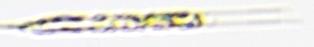
Label: Rhizosolenia